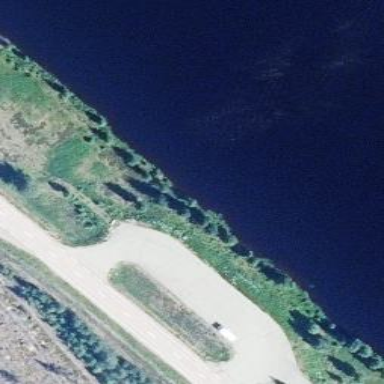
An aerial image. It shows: Asphalt surface parking area at rest area.